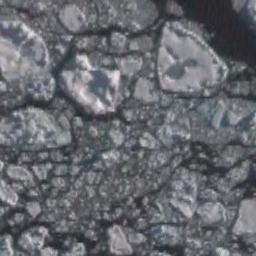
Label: sea_ice